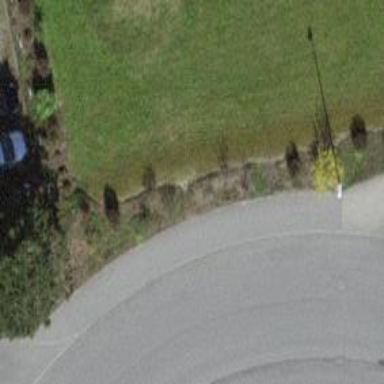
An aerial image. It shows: Sidewalk along the footway.